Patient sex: M
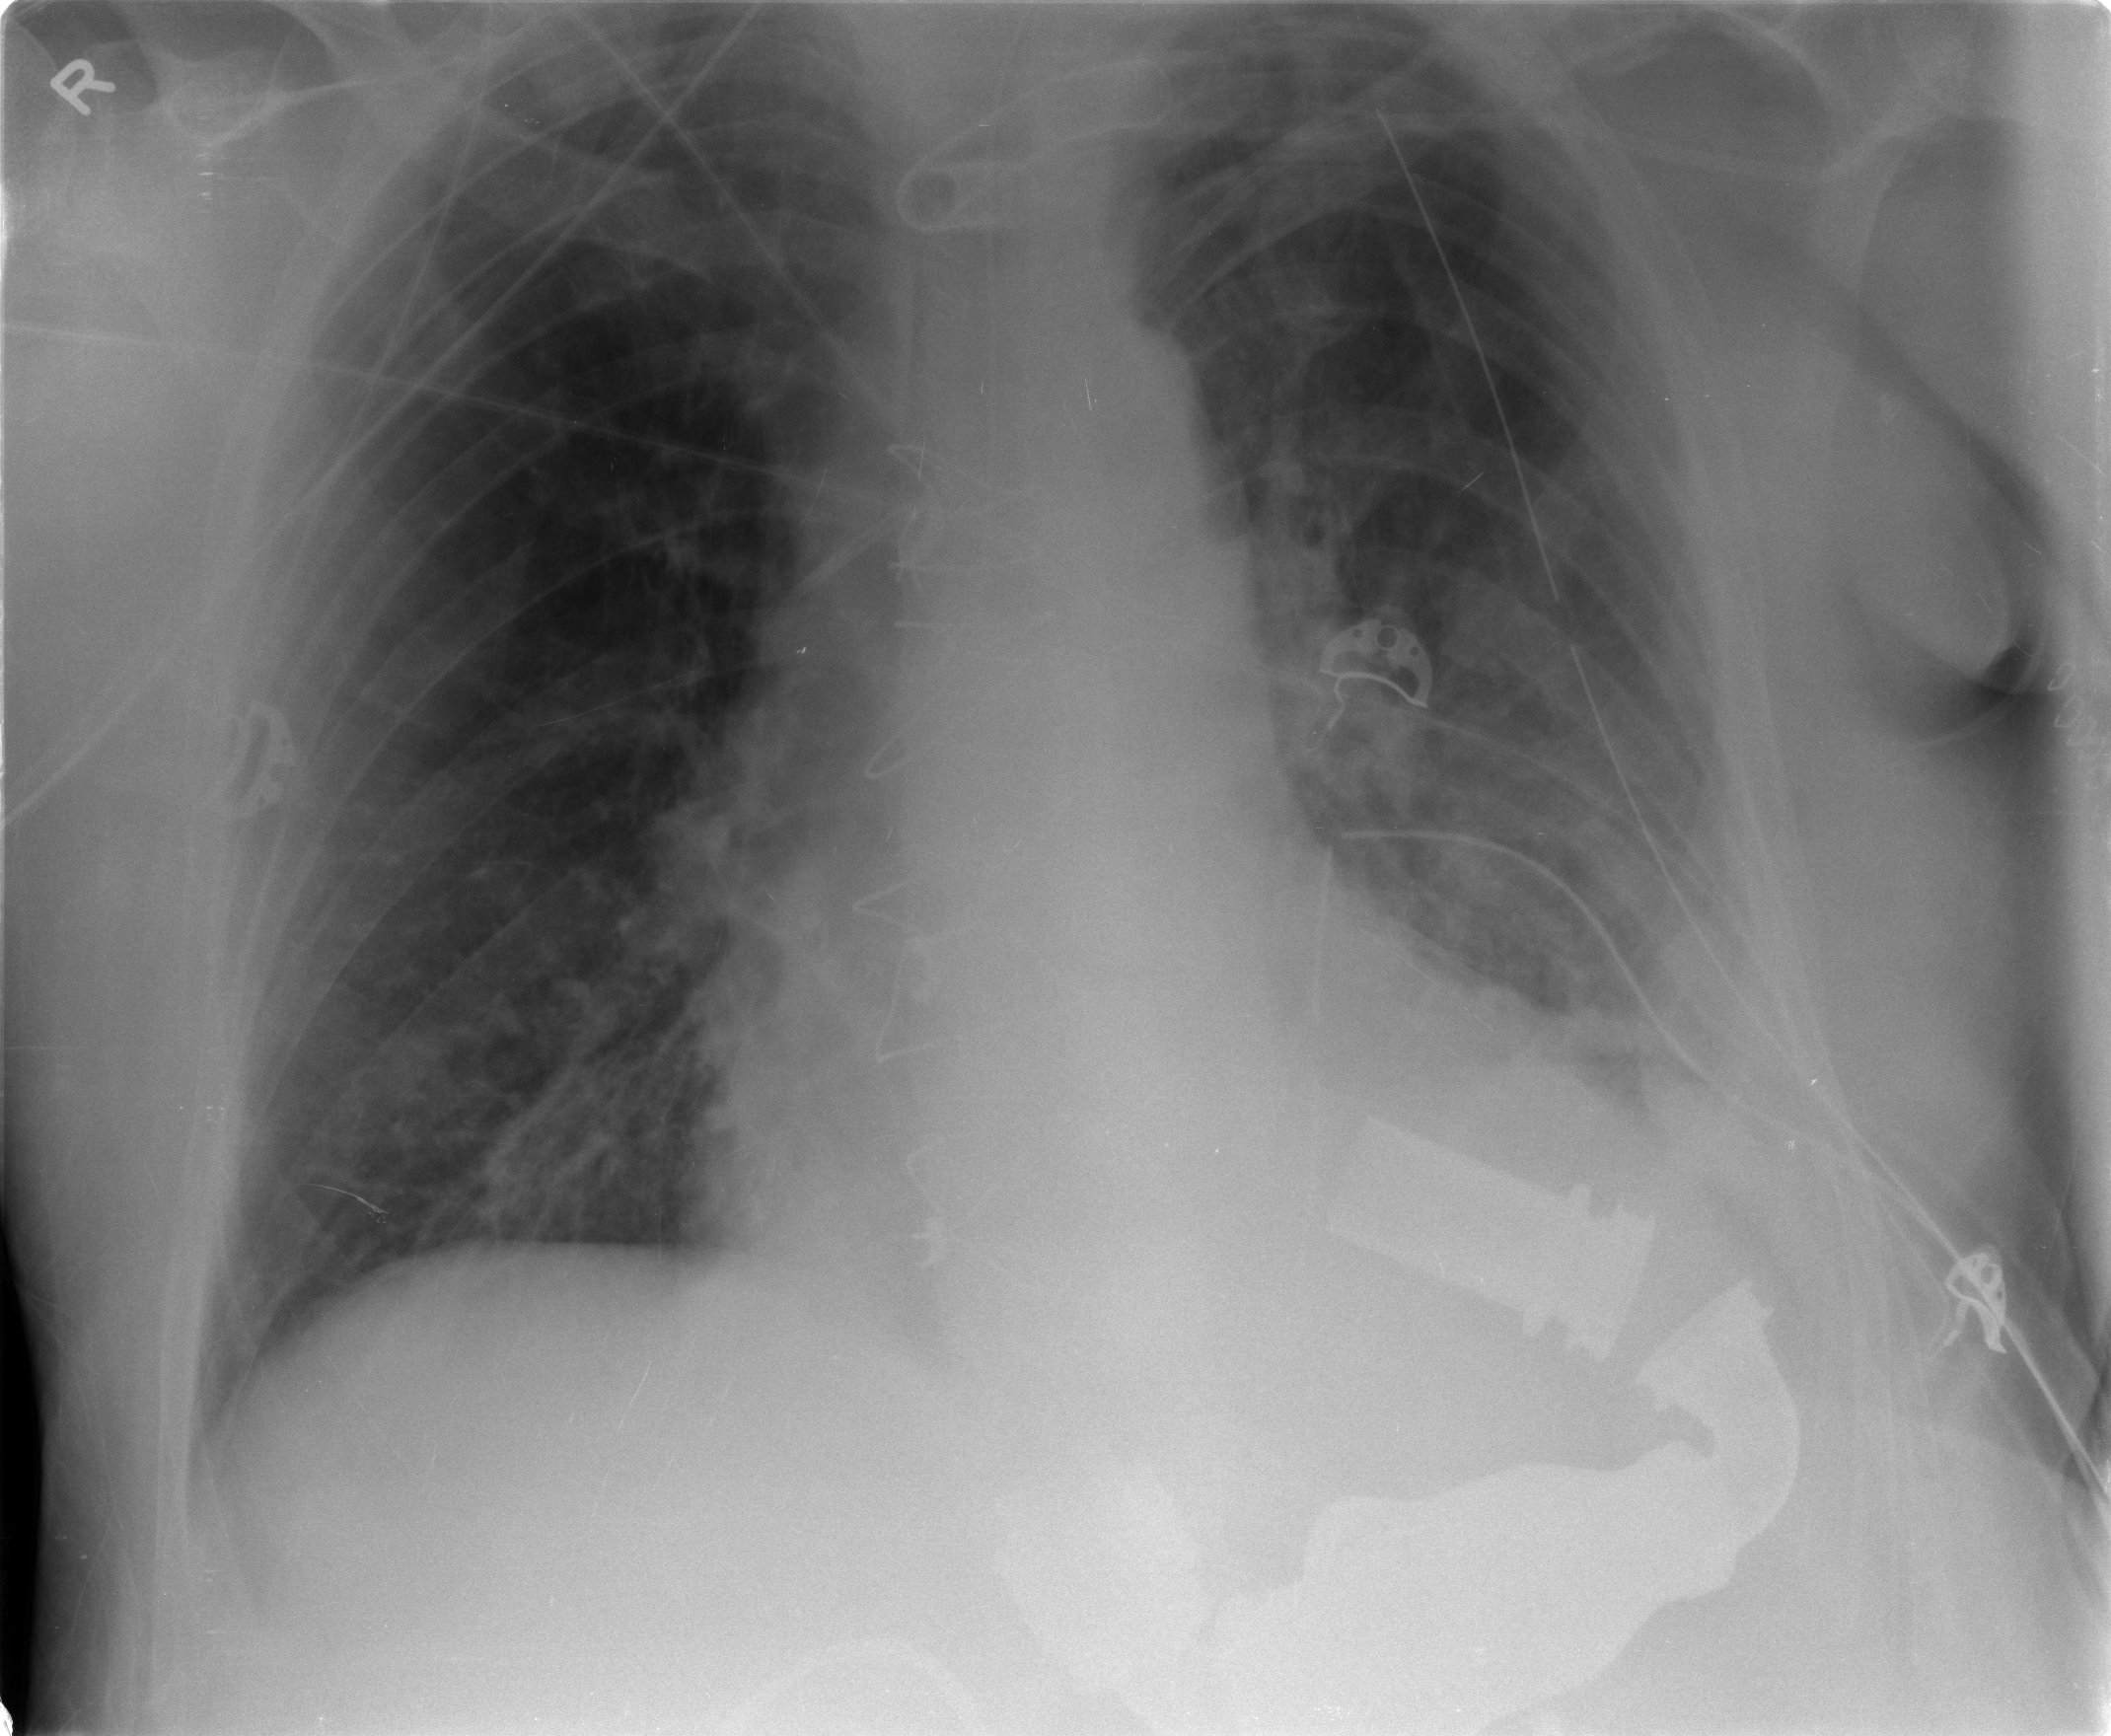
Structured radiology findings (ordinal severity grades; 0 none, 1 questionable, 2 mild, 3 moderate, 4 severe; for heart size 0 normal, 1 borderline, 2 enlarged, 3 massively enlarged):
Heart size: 1
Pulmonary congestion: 2
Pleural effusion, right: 0
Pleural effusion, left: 3
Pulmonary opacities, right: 2
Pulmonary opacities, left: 2
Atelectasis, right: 2
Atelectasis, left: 2